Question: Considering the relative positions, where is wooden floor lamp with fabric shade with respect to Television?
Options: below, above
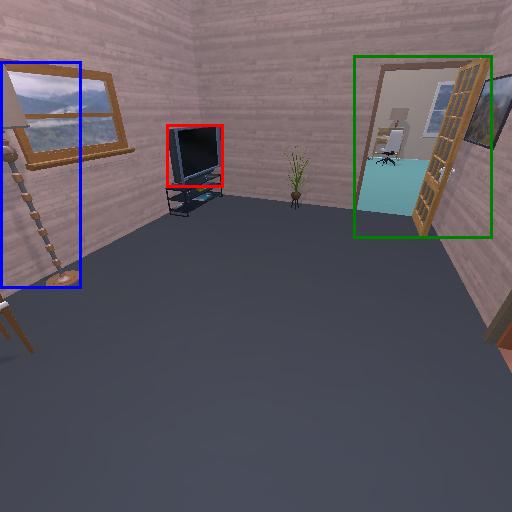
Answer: below